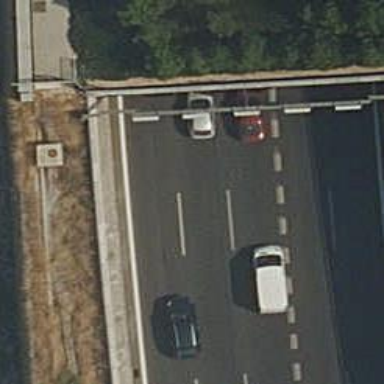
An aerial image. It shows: Asphalt motorway passing through tunnel.